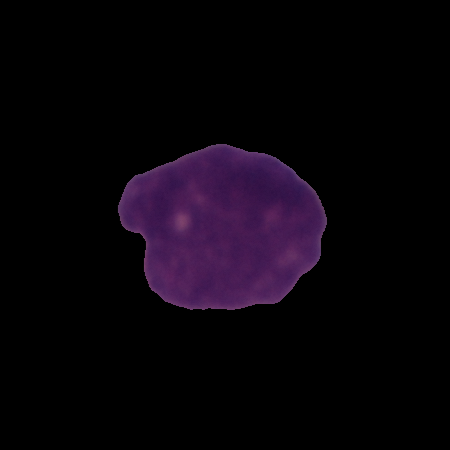
Label: cancer